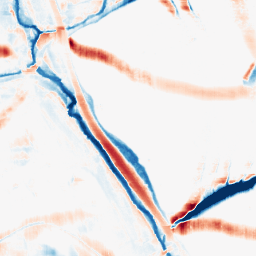
Category: morphological
Decomposition family: morphological_rect
Decomposition parameters: operation: average
width: 20
height: 20
Upsampling method: linear_exact
Upsampling parameters: scale: 8
Upsampling scale: 8